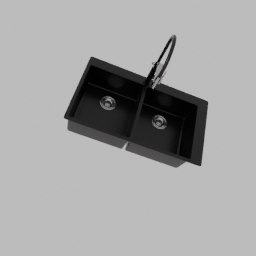
Label: appliances